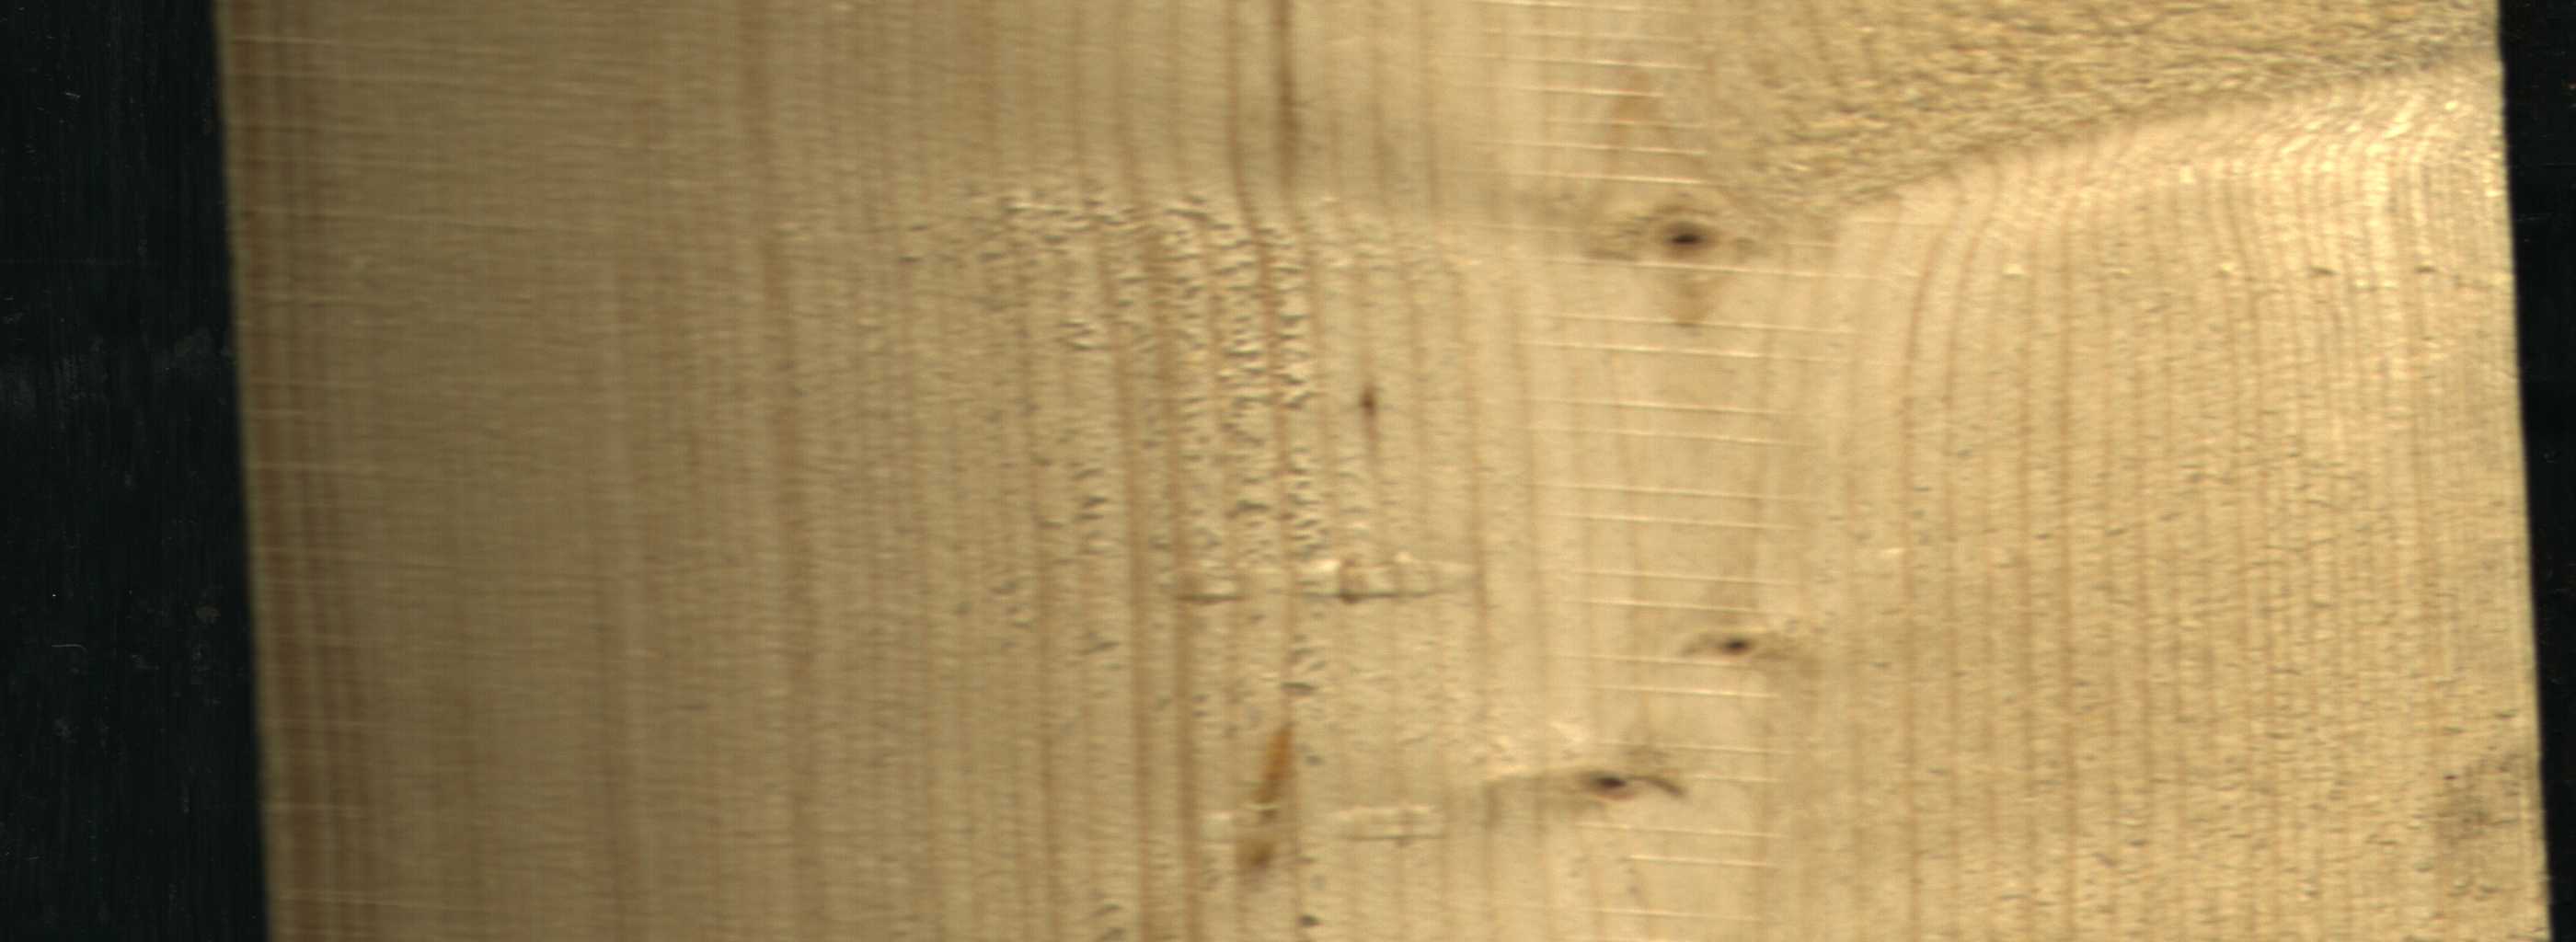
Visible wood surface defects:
resin
Live_Knot
Live_Knot
Live_Knot